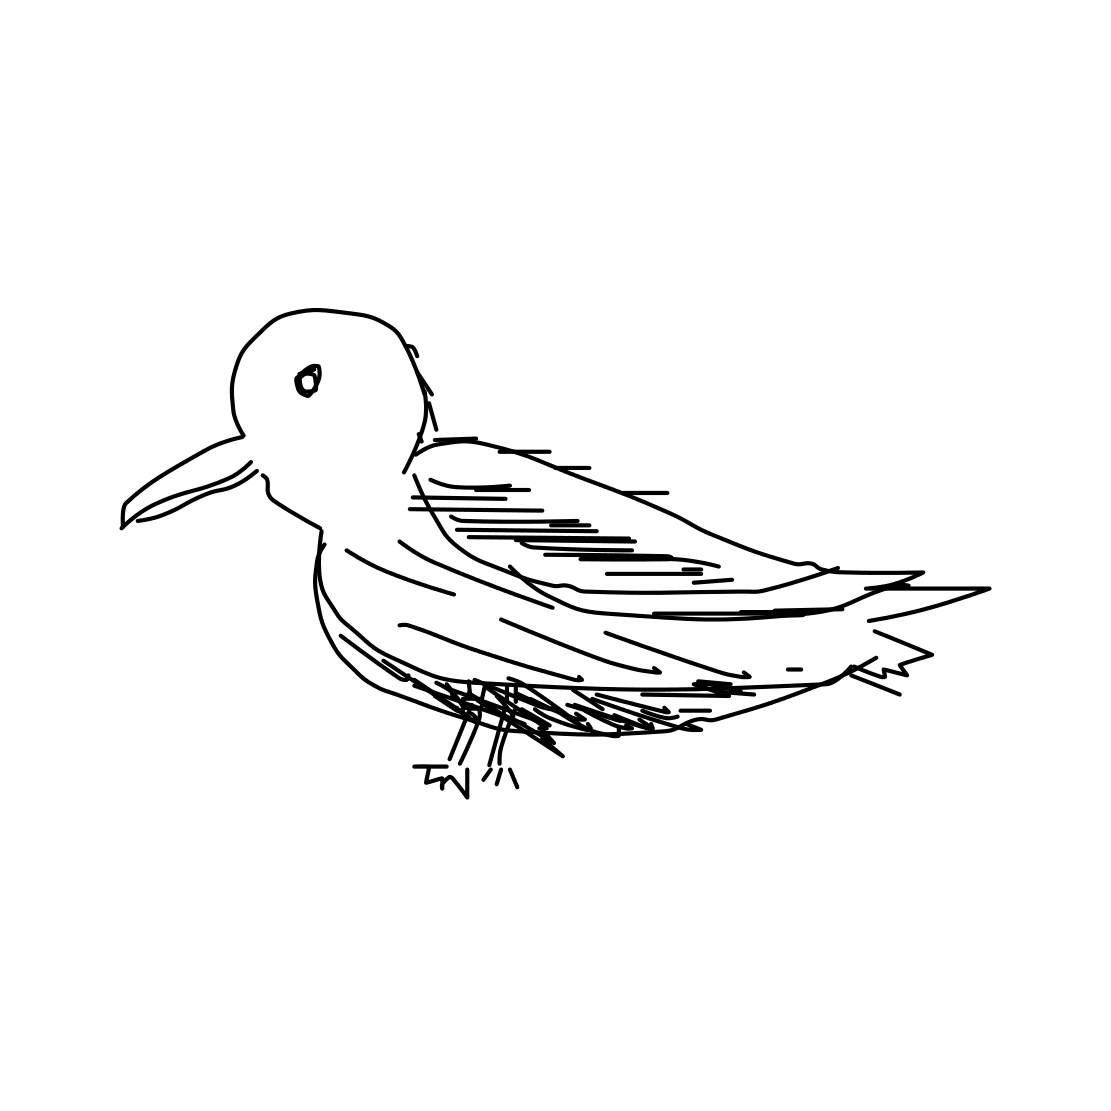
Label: seagull